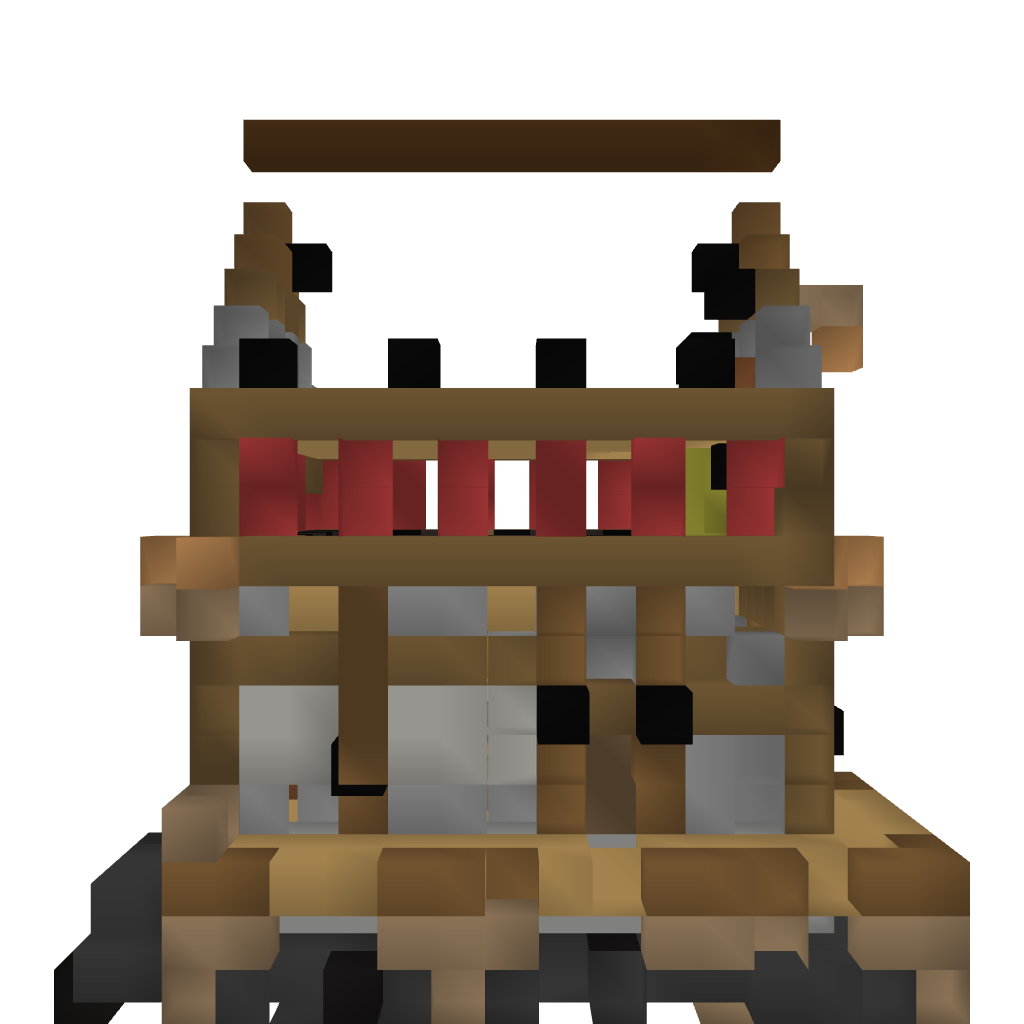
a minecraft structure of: Medieval Store